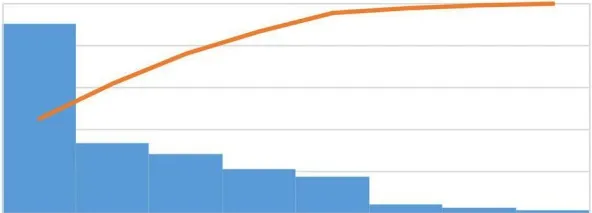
Age. Source: Own processing.
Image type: chart (chart)